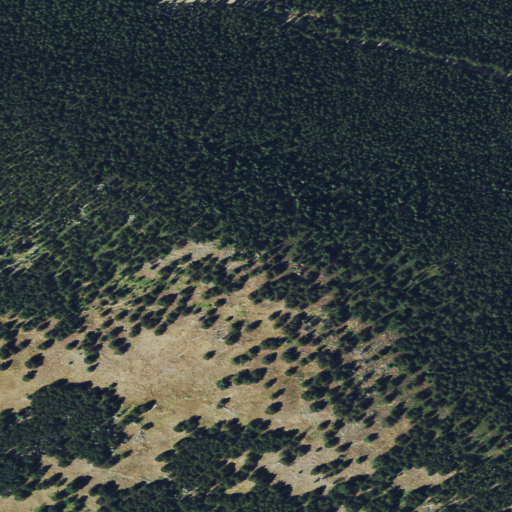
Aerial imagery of mountain in Montana named Blue Mountain containing evergreen forest and shrub